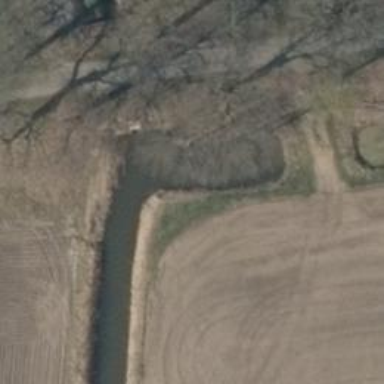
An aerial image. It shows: Weir along the waterway.